Field crop: maize
Growth stage: 2
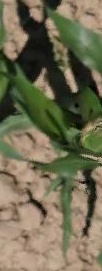
Species: maize